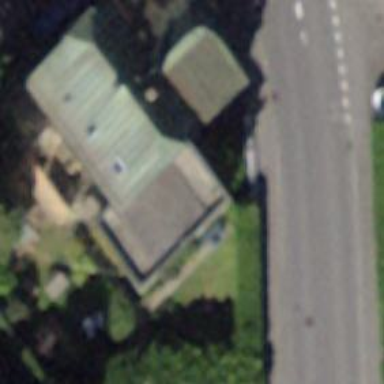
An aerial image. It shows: Half-hipped roof shape on the apartments building.